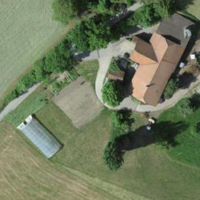
EUNIS habitat code: 55
Species observed at this site:
Lanius collurio